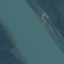
Label: River